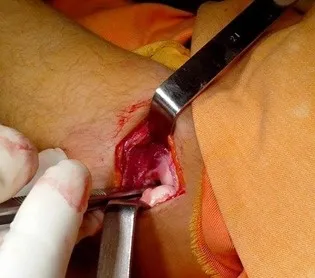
Peroperative photo showing anterior dislocation of the radial head and complete tear of lateral collateral ligament.
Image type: medical_photograph (other_medical_photograph)